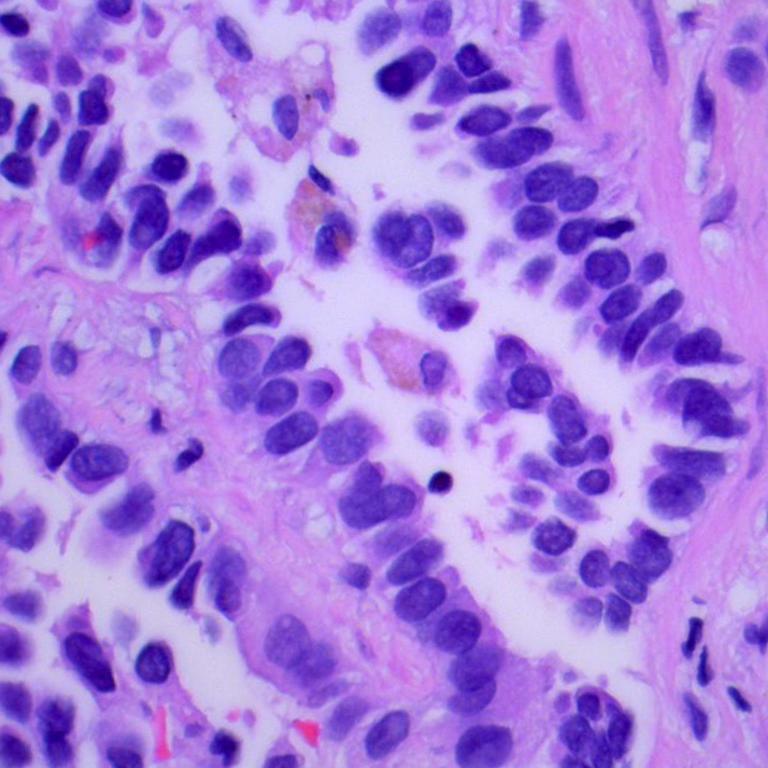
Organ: lung
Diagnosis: adenocarcinomas